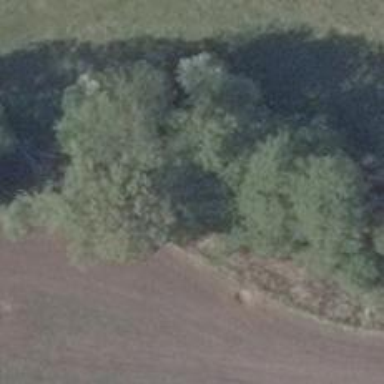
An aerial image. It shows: Row of deciduous broadleaved trees.